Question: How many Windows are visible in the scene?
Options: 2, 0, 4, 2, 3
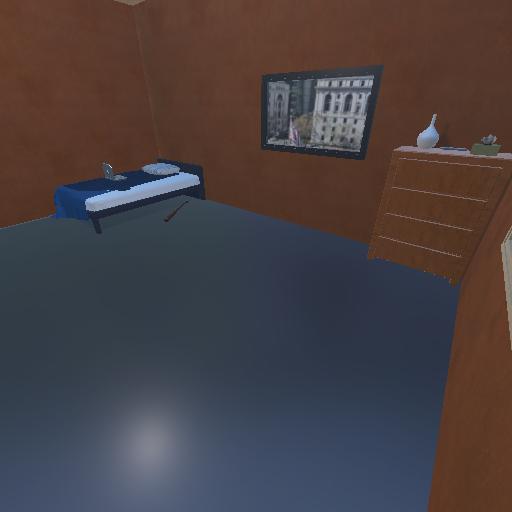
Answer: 2